一年级 · 组合数学
运动场上, 跑步的有 45 人。

（1）跳远队可能有多少人？（画“ل”）

| 50 人 | 42 人 | 19 人 |
| :--- | :--- | :--- |
|  |  |  |

（2）跳绳队可能有多少人？（画 “ $\triangle$ ”）

| 82 人 | 53 人 | 36 人 |
| :--- | :--- | :--- |
|  |  |  |
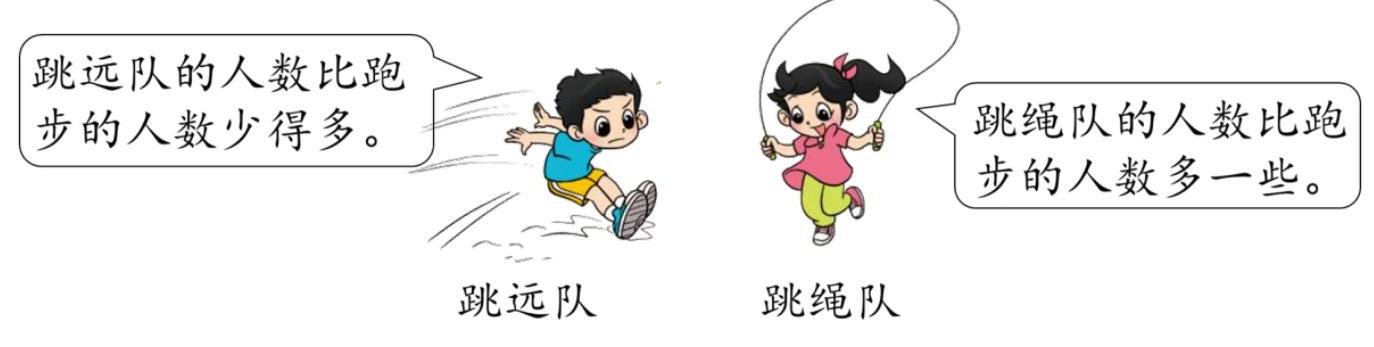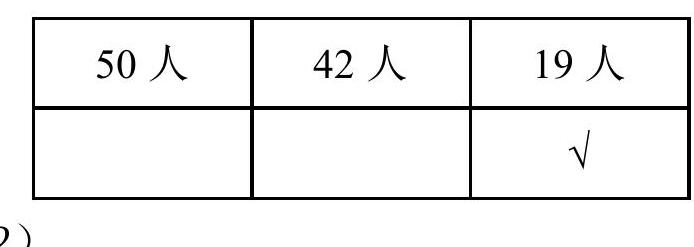
答案: 详解(1)

| 82 人 | 53 人 | 36 人 |
| :---: | :---: | :---: |
|  | $\triangle$ |  |